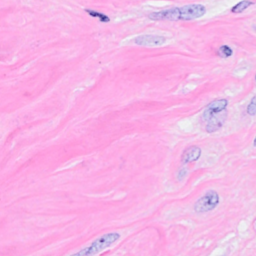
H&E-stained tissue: Breast